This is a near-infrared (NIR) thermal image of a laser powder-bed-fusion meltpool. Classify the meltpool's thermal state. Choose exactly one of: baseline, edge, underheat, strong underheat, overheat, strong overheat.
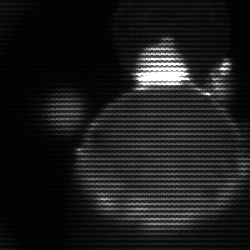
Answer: edge